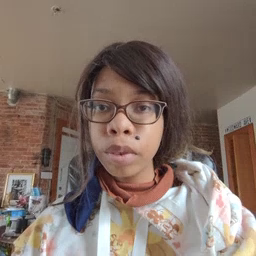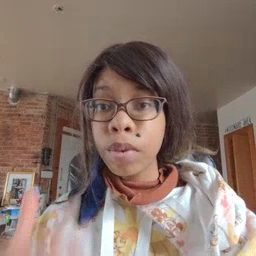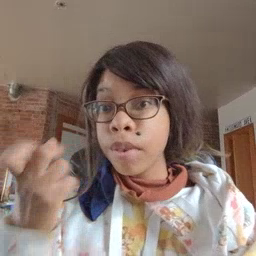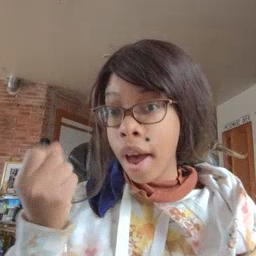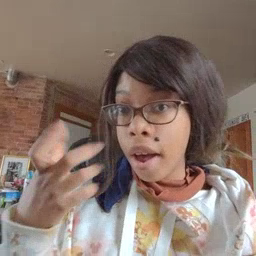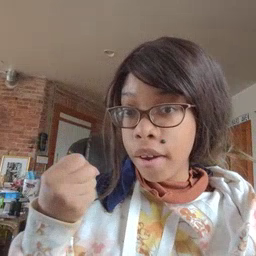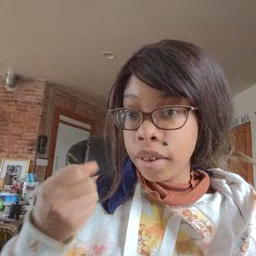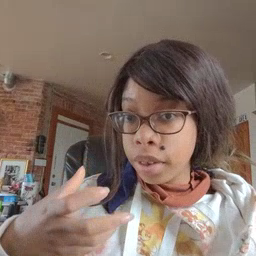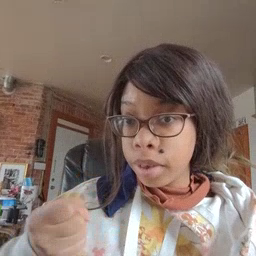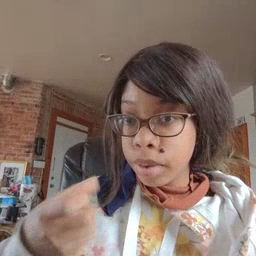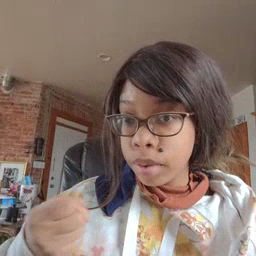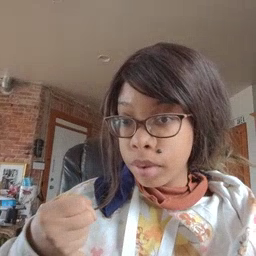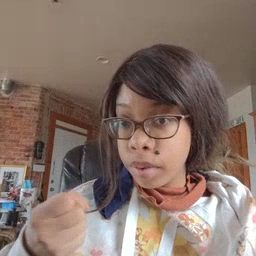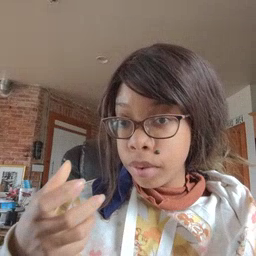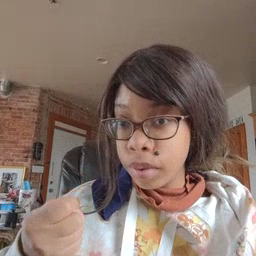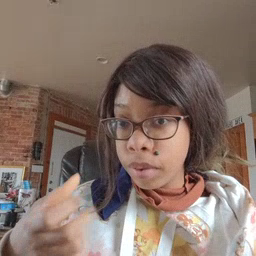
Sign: milk